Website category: sports
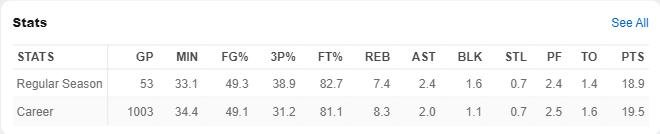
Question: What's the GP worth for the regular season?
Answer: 53

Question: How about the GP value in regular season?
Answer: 53

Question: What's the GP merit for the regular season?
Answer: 53

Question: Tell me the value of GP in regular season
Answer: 53

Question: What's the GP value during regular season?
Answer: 53

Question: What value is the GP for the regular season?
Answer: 53

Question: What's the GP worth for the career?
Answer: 1003

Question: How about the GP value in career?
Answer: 1003

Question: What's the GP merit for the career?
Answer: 1003

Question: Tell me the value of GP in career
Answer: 1003

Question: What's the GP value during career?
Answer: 1003

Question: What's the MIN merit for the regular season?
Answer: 33.1

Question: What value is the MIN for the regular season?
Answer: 33.1

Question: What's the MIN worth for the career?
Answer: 34.4

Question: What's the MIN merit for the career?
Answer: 34.4

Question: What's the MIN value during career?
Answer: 34.4

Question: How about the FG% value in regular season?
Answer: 49.3

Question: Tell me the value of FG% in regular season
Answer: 49.3

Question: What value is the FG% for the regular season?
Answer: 49.3

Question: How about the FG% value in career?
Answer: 49.1

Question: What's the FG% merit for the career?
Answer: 49.1

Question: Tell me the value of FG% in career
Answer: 49.1

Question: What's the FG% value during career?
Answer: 49.1

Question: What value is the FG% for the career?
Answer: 49.1

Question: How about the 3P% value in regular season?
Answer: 38.9

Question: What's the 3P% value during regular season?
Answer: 38.9

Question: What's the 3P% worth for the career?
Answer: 31.2

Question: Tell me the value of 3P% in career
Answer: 31.2

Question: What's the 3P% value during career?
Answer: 31.2

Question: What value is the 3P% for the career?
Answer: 31.2

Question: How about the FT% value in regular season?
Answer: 82.7

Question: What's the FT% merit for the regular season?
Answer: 82.7

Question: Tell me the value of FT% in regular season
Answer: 82.7

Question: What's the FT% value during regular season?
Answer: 82.7

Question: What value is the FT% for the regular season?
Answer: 82.7

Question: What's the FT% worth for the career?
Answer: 81.1

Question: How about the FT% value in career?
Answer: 81.1

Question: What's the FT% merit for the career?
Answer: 81.1

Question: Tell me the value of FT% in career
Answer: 81.1

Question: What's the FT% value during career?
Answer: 81.1

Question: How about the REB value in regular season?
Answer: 7.4

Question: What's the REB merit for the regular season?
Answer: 7.4

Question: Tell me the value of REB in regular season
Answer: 7.4

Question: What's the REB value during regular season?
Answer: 7.4

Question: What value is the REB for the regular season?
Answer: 7.4

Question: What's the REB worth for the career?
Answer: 8.3

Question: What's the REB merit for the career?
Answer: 8.3

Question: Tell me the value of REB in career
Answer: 8.3

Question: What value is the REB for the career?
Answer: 8.3

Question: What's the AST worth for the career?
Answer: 2.0

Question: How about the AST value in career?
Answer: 2.0

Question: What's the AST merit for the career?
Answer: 2.0

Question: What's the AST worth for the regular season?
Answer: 2.4

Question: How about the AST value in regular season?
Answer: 2.4

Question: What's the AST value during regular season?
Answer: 2.4

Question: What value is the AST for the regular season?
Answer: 2.4

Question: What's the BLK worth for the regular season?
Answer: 1.6

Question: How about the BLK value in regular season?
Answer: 1.6

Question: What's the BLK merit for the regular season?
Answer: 1.6

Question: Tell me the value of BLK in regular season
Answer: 1.6

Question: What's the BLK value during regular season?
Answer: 1.6

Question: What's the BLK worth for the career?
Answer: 1.1

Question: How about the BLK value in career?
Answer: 1.1

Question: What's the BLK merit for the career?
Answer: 1.1